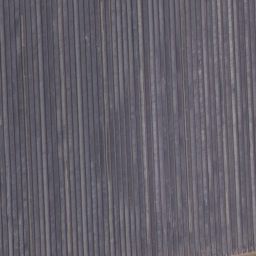
Label: agricultural